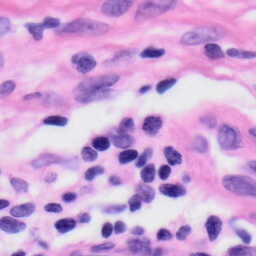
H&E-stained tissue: Skin